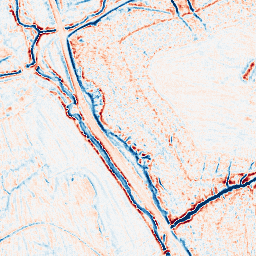
Category: edge_preserving
Decomposition family: bilateral
Decomposition parameters: d: 9
sigma_color: 25
sigma_space: 75
Upsampling method: fft_zeropad
Upsampling parameters: scale: 2
Upsampling scale: 2